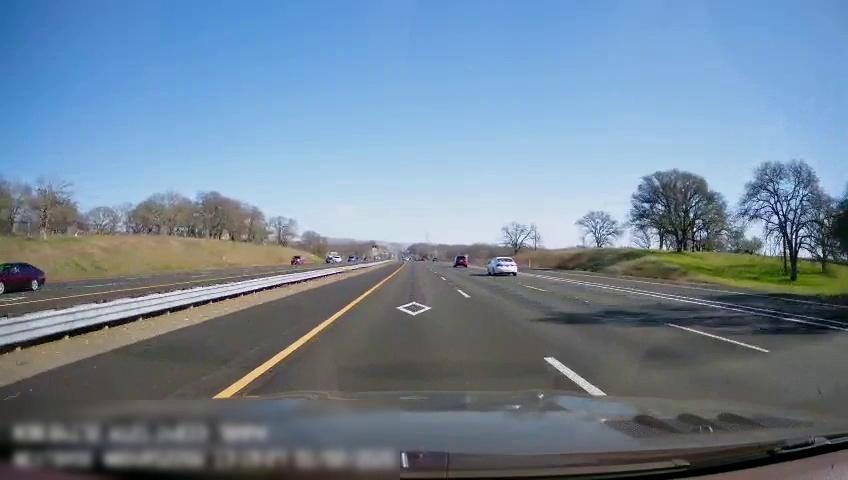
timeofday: Day
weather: Sunny
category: Drivable Space
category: Drivable Space
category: Vehicles | Car
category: Vehicles | SUV
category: Vehicles | SUV
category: Vehicles | Car
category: Vehicles | Car
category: Lanes | Opposite Lane
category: Lanes | Opposite Lane
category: Lanes | Current Lane
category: Lanes | Current Lane
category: Lanes | Alternate Lane
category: Lanes | Alternate Lane
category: Lanes | Alternate Lane
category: Lanes | Alternate Lane